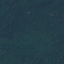
Land use / land cover: Forest